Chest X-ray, PA view. Patient: 54 years old, sex M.
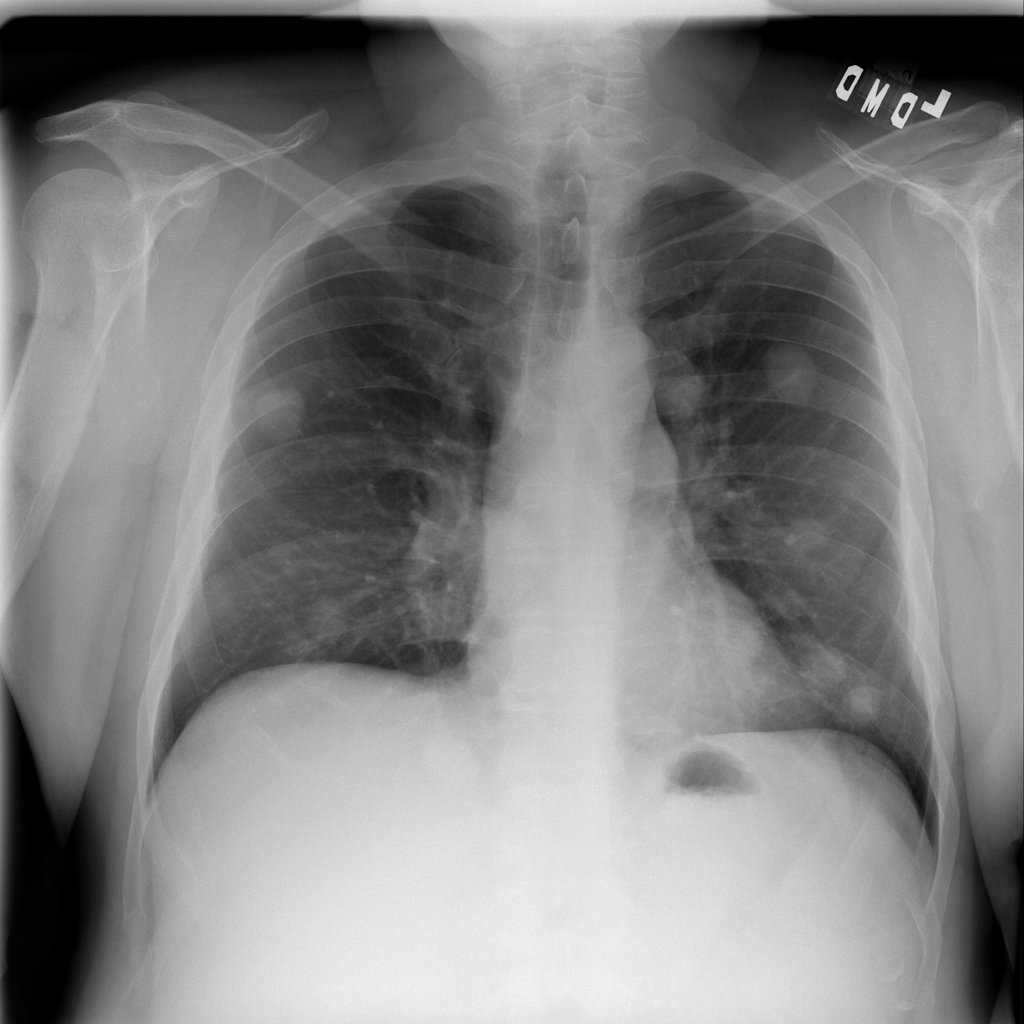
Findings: Nodule